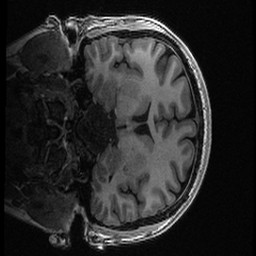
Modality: T1w
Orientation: coronal